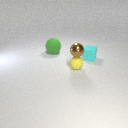
small yellow rubber sphere to the right of large green rubber sphere